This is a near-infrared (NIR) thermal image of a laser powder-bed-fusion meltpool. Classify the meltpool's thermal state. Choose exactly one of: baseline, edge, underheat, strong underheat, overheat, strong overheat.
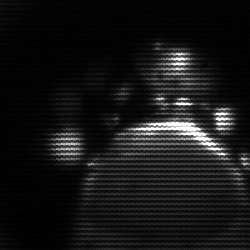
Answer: baseline